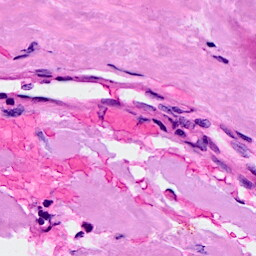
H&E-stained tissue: Breast